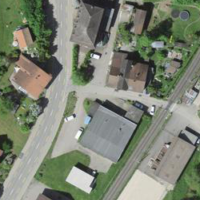
EUNIS habitat code: 54
Species observed at this site:
Symphoricarpos albus